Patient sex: M
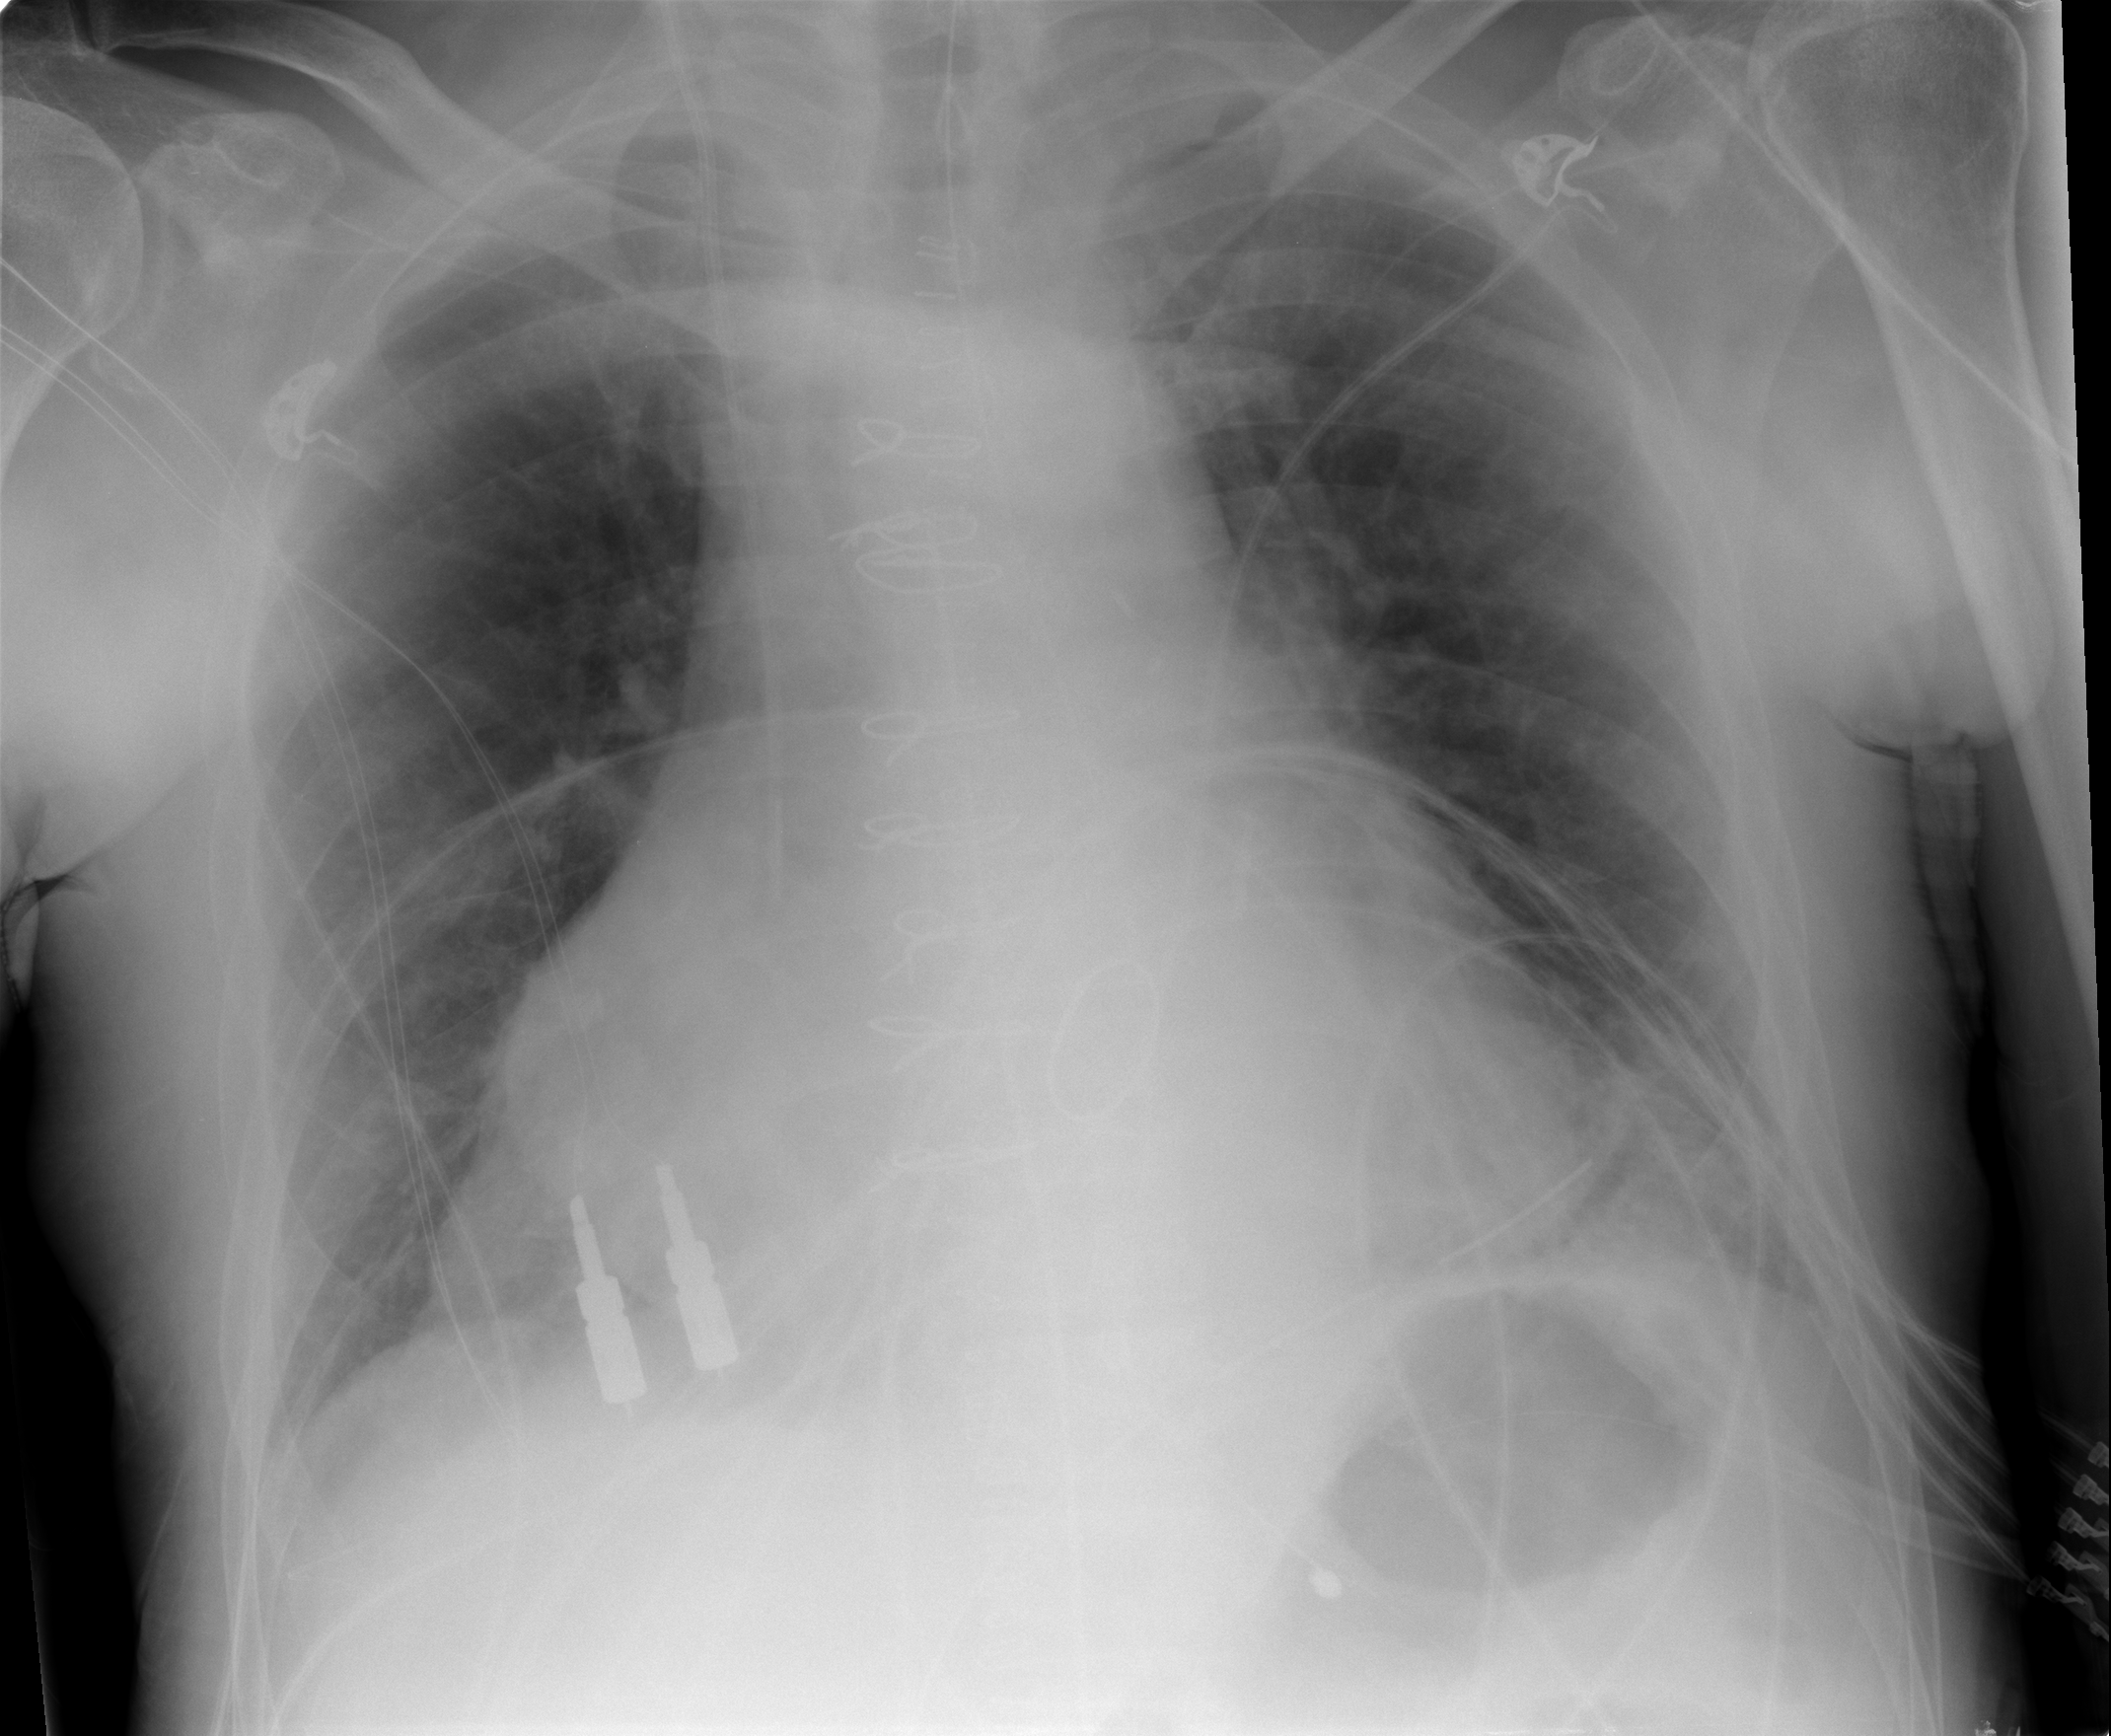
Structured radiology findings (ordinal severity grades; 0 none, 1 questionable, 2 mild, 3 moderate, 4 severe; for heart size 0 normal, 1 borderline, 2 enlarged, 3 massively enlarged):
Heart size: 3
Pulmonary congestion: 0
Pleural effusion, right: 0
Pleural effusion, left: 0
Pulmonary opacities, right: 0
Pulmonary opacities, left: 0
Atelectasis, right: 0
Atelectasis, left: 2